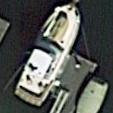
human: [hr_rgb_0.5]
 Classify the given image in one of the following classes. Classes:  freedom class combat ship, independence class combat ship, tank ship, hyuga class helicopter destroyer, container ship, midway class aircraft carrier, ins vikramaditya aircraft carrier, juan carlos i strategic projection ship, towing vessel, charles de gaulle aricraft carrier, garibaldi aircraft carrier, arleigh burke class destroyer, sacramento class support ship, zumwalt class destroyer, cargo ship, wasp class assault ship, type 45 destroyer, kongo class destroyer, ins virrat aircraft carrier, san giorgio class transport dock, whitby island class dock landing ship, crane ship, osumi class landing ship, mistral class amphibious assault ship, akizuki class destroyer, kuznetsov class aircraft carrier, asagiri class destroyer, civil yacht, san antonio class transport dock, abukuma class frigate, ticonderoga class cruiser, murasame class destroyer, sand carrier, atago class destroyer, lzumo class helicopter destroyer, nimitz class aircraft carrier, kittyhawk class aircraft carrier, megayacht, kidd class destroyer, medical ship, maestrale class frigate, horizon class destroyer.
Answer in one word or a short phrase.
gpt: Civil yacht